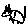
Label: cat